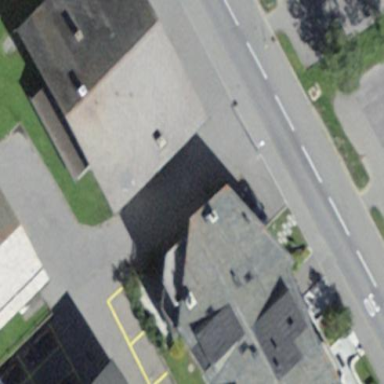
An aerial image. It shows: Part of building.